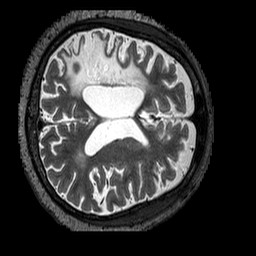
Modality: T2w
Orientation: axial
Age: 54
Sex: male
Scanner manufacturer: siemens
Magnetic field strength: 3 T
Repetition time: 3.2 s
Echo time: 0.567 s